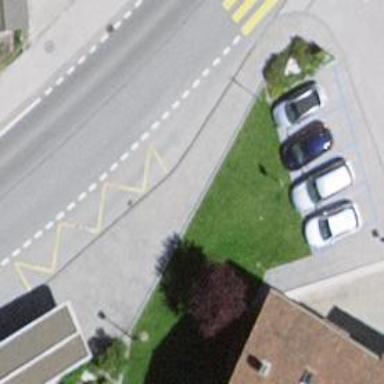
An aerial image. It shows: Parking area with surface.